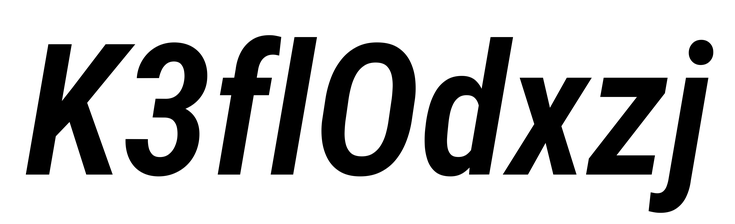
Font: Roboto-Italic_Condensed_SemiBold_Italic